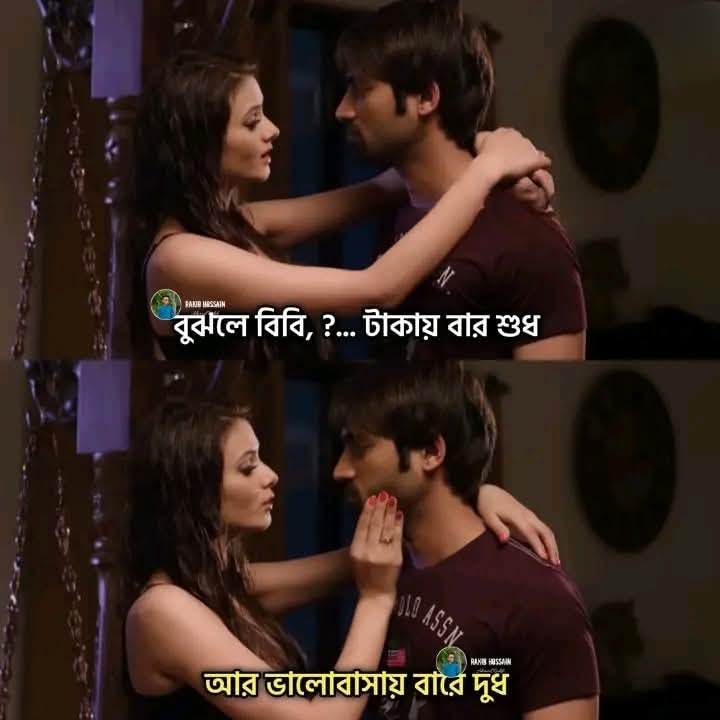
Text: বুঝলে বিবি, ?... টাকায় বার শুধ
আর ভালোবাসায় বারে দুধ
Label: Hate
Hate category: Personal Offence
Targeted group: Society